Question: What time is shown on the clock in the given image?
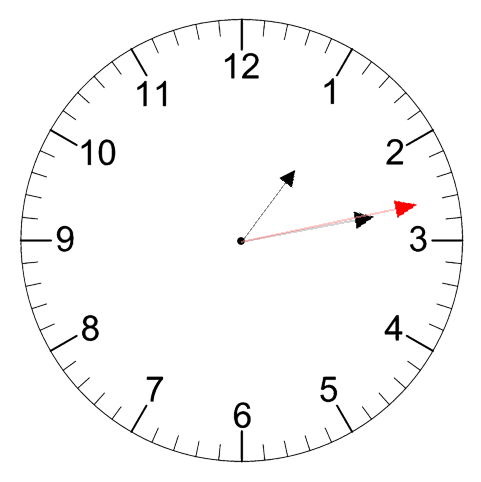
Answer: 01:13:13